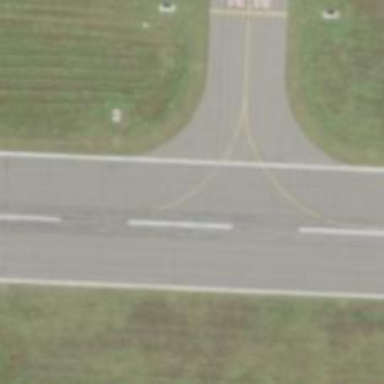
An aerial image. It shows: View of taxiway at the airport.